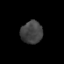
Tissue: prostate
Cell type: Endothelial cells
Senescence score: 0.2446
Nuclear area (px): 483
Mean DAPI intensity: 65.563